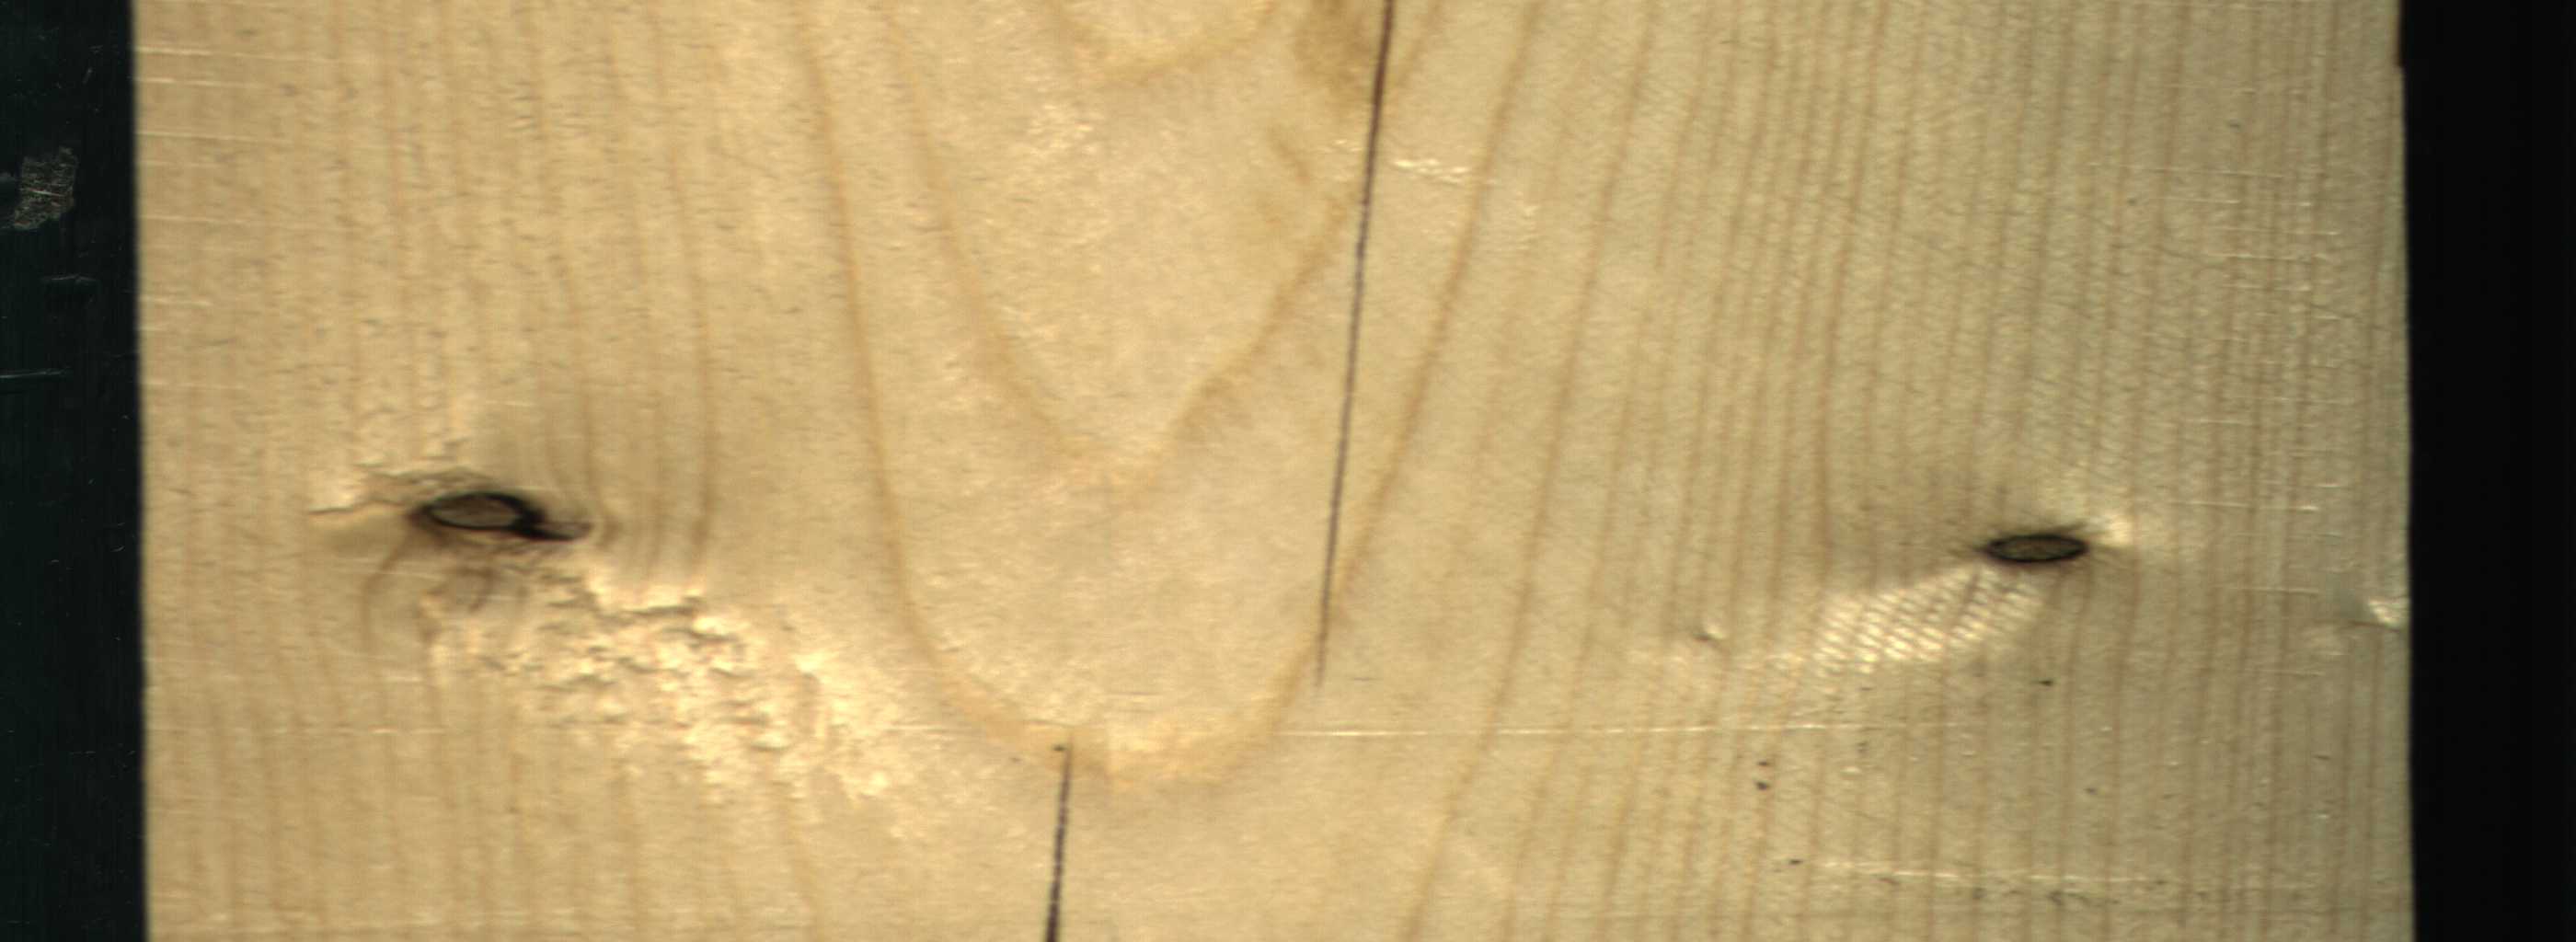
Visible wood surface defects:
Crack
Crack
Dead_Knot
Dead_Knot